Question: What is the reading of the measurement in the image?
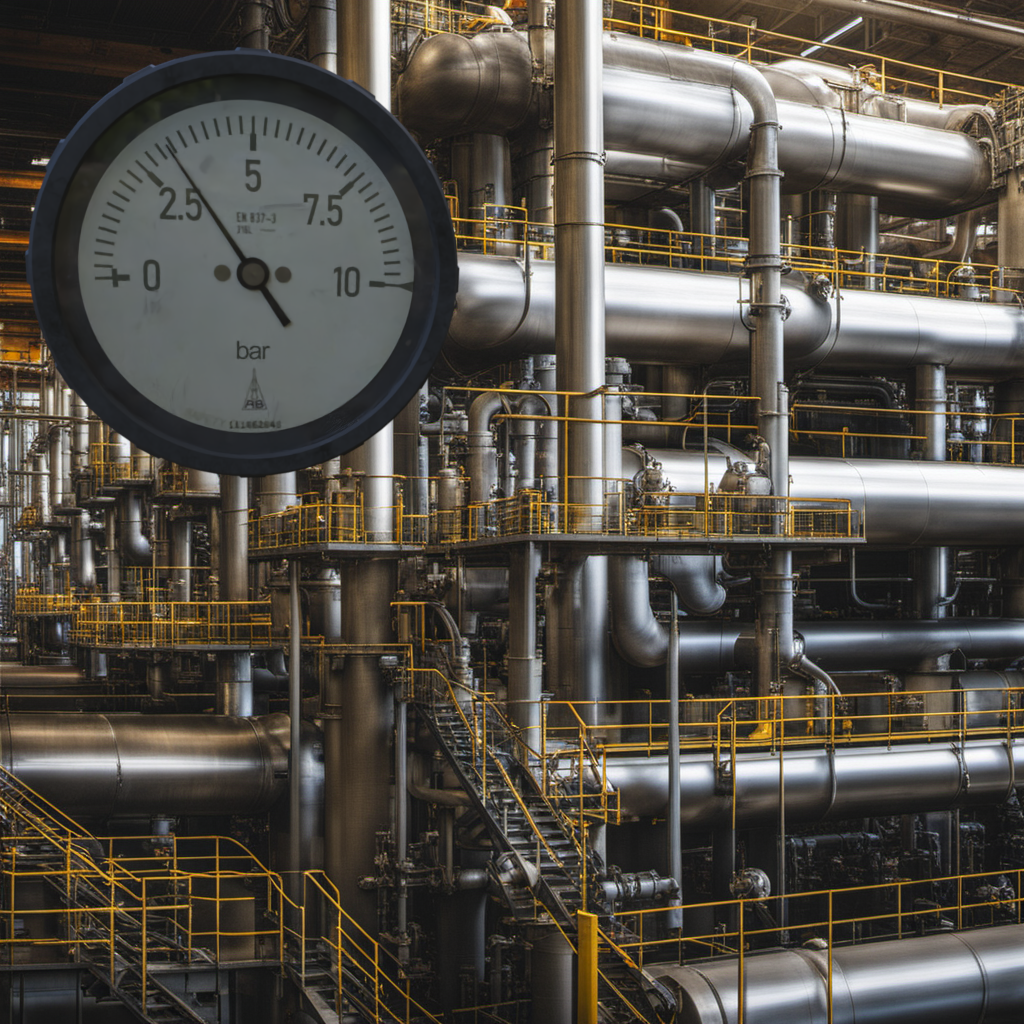
Answer: The result is 3.23
Question: What is the value range of the measurement in the image?
Answer: The range is from 0 to 10
Question: What is the minimum and maximum value of the measurement shown in the image?
Answer: The minimum value is 0 and the maximum value is 10